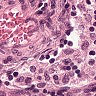
Metastatic tissue present: no